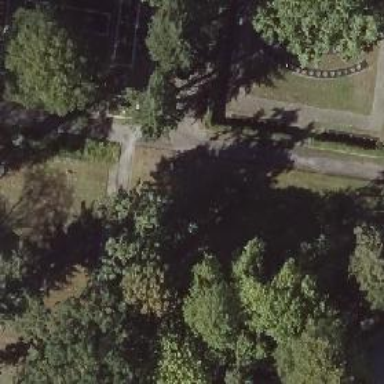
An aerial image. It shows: Compacted footway.